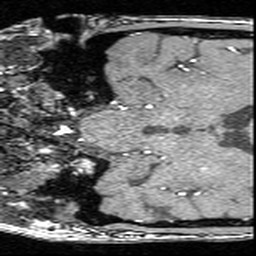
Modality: angio
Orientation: coronal
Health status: ill
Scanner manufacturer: siemens
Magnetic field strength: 3 T
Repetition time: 0.022 s
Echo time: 0.00395 s